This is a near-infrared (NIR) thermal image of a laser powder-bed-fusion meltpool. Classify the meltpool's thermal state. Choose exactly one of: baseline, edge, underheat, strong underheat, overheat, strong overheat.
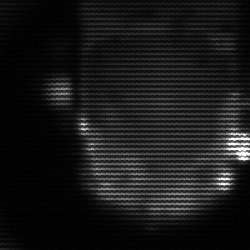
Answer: baseline